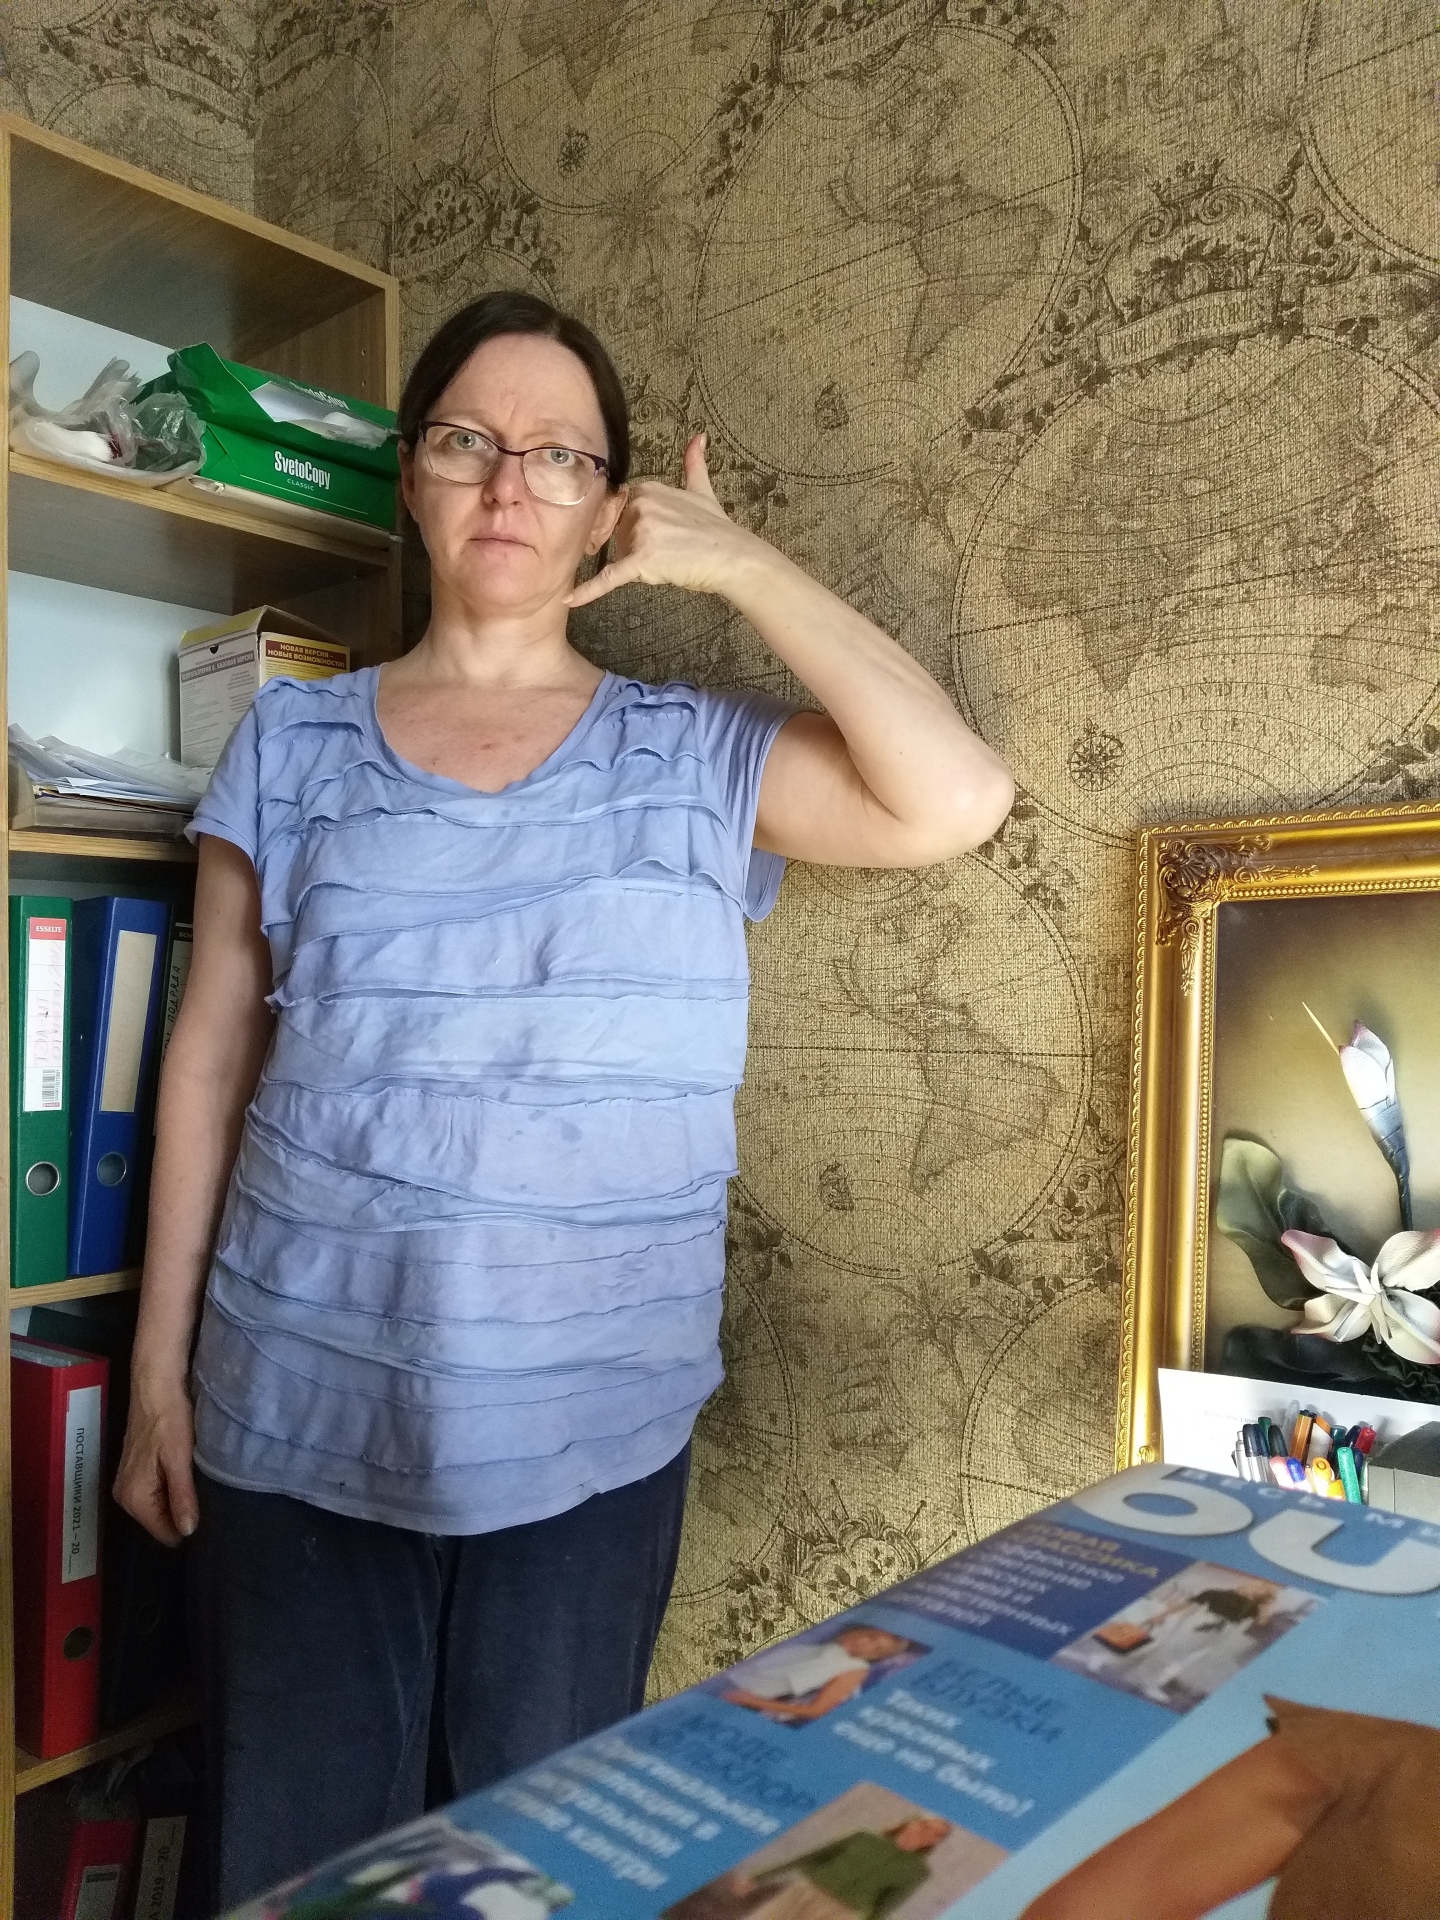
Label: clear